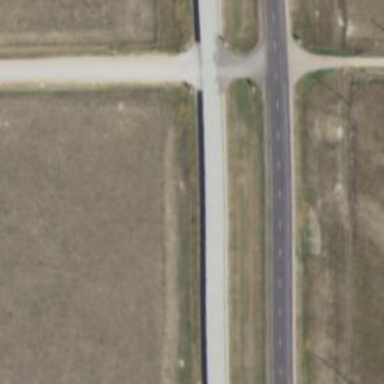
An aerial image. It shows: Expressway with asphalt surface categorized as trunk highway.